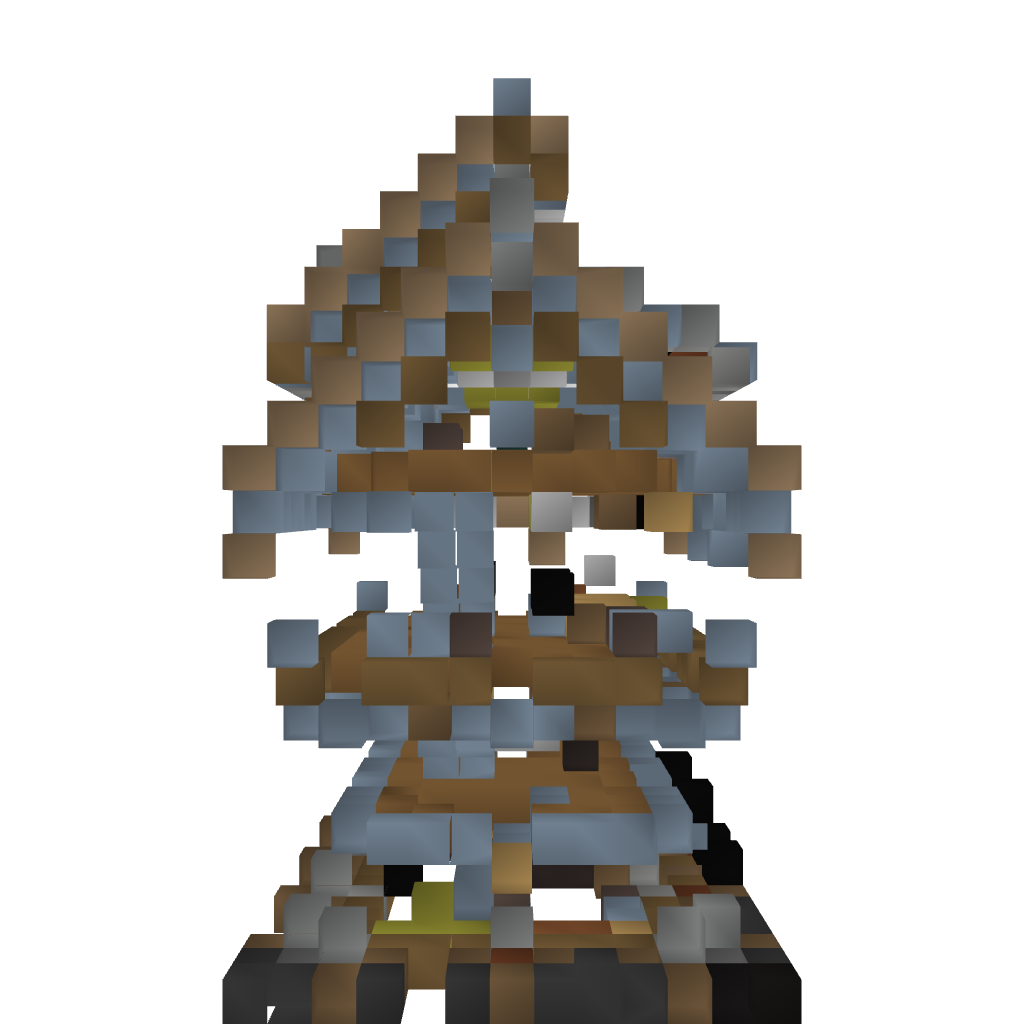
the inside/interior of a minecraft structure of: Medieval Medium House